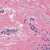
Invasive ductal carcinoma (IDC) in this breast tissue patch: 1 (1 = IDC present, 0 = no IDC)